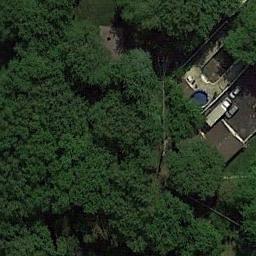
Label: forest